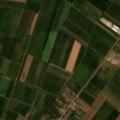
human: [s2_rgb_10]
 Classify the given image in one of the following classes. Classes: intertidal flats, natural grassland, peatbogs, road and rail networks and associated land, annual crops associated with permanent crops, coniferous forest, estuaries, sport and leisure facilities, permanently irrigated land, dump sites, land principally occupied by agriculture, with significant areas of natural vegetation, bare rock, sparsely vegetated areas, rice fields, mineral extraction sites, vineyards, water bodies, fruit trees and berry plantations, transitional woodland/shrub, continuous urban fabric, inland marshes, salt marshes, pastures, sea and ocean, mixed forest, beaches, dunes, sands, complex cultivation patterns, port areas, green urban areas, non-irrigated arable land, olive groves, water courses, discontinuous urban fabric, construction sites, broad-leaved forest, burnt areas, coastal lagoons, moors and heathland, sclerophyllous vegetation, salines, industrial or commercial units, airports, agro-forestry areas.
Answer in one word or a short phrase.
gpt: discontinuous urban fabric, non-irrigated arable land, complex cultivation patterns